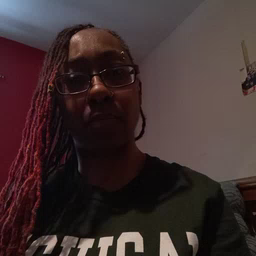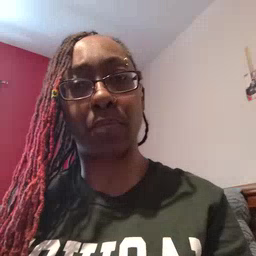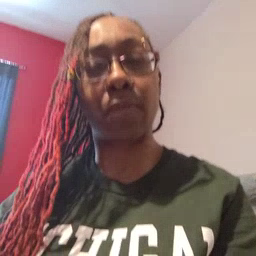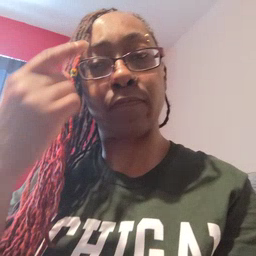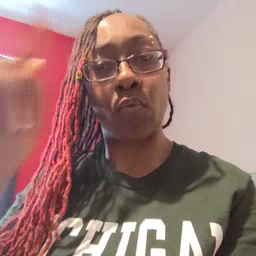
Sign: for